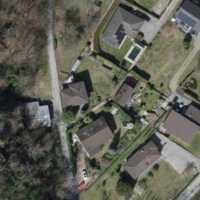
EUNIS habitat code: 55
Species observed at this site:
Phytolacca americana